Question: i have dynamic simple table like:

I try to get previous value cell when i click edit button.
Example: when i click first edit button that will alert('a1')
when i click second edit button that will alert('a2')
i try with
'''
$('.edit').click(function(){
alert($(this).parents('tr').prev().children().eq(1).text());
});
'''
it's working well with first edit button because previous row that has one row.
And it't not working with second edit button.
How can i do it (by dynamic previous row) <URL>
ps: i'm working with next row with
'''
alert($(this).parents('tr').nextAll(':eq(' + ($(this).parent().siblings().eq(0).attr("rowspan")-1) + ')').children().eq(1).text());
'''
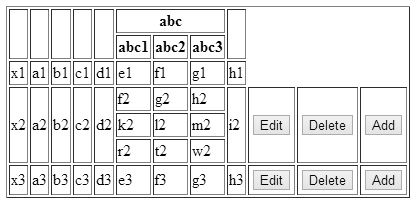
Answer: <URL>
The problem is that for the second Edit button, the previous table row isn't the row you want -- you want the row two more before that, because that's where the rowspans begin.
Or, to be general: you want In the case of the first edit button, though, you just want the previous row.
So, in code:
'''
$('.edit').click(function () {
var idx = $('.edit').index(this); // which Edit button is this?
if (idx > 0) { // first button
var $tr = $('.edit').eq(idx-1).closest('tr'); // previous row
} else { // not first button
var $tr = $(this).closest('tr').prev('tr'); // previous Edit button's row
}
var $td = $tr.find('td:nth-child(2)'); // second <td> of the row
alert($td.text());
});
'''
Compact version of the same code:
'''
$('.edit').click(function () {
var idx = $('.edit').index(this),
$tr = (idx) ? $('.edit').eq(idx-1).closest('tr') : $(this).closest('tr').prev('tr'),
$td = $tr.find('td:nth-child(2)');
alert($td.text());
});
'''